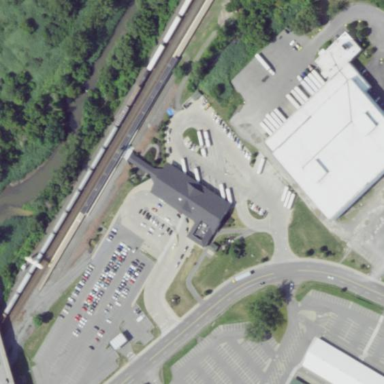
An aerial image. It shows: Transportation building.